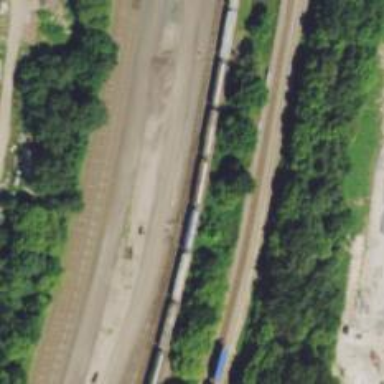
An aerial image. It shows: Junction on the railway.